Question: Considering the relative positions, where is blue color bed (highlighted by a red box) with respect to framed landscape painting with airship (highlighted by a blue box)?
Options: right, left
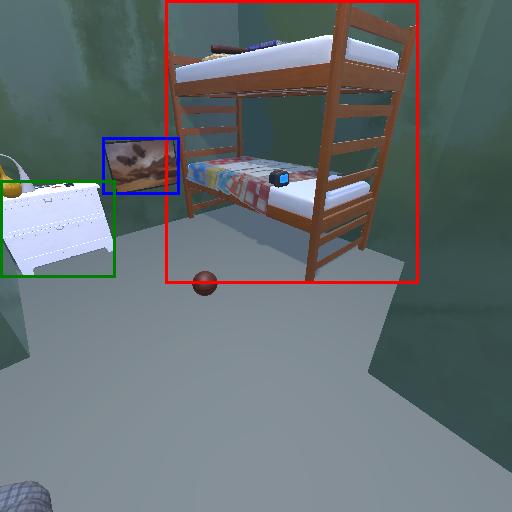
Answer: right